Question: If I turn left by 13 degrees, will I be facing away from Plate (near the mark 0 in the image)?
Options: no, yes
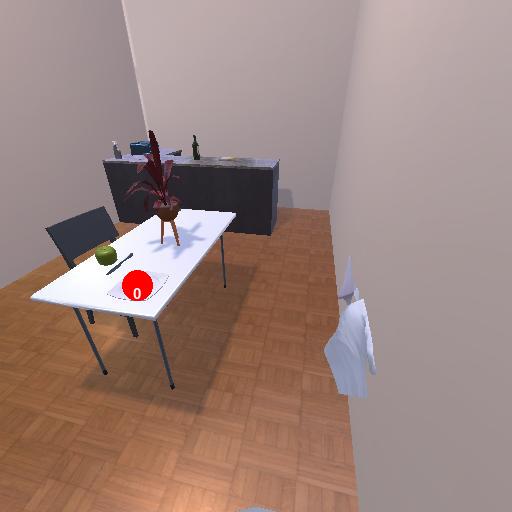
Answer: no